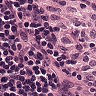
Metastatic tissue present: no